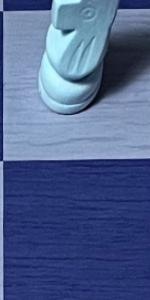
Label: Empty